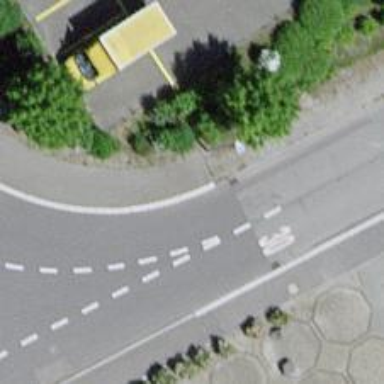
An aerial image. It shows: Kerb barrier.